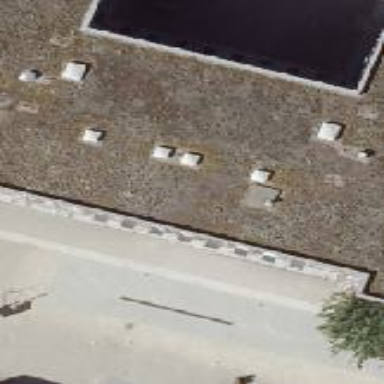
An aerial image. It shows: Flat-roofed school building.